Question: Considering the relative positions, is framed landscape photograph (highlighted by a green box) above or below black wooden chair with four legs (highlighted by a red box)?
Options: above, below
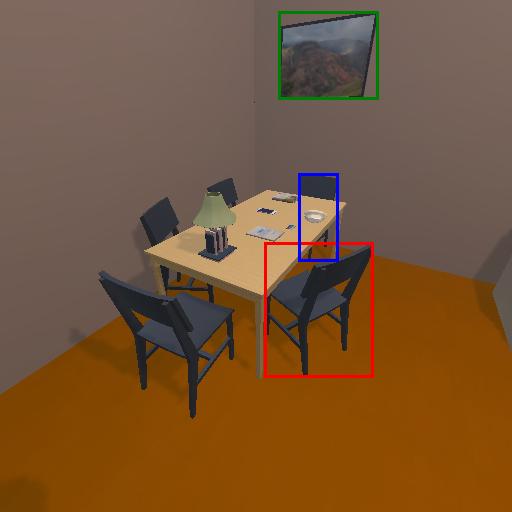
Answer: above